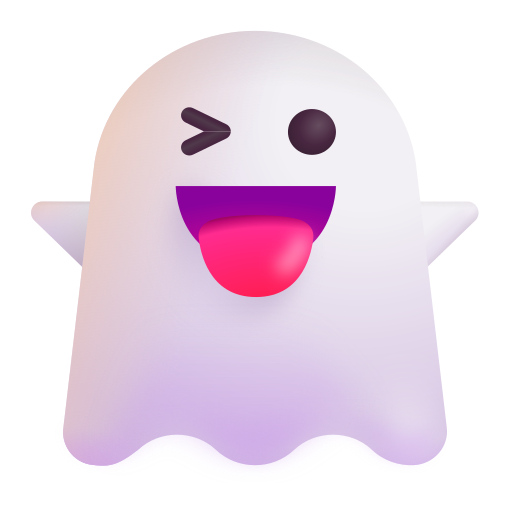
ghost color